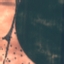
Land use / land cover: AnnualCrop